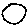
Label: moon